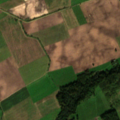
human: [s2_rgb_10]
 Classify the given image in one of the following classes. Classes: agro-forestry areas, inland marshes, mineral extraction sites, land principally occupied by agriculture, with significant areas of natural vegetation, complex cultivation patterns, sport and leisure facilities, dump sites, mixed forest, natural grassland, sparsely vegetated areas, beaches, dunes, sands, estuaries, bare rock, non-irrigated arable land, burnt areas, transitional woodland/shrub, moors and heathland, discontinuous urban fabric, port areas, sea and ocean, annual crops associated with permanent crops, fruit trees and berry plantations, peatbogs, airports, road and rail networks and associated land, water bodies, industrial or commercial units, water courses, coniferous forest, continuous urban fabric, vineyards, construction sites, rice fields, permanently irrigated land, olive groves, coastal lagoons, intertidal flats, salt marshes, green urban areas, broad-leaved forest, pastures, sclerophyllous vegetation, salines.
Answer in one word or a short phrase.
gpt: non-irrigated arable land, broad-leaved forest